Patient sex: M
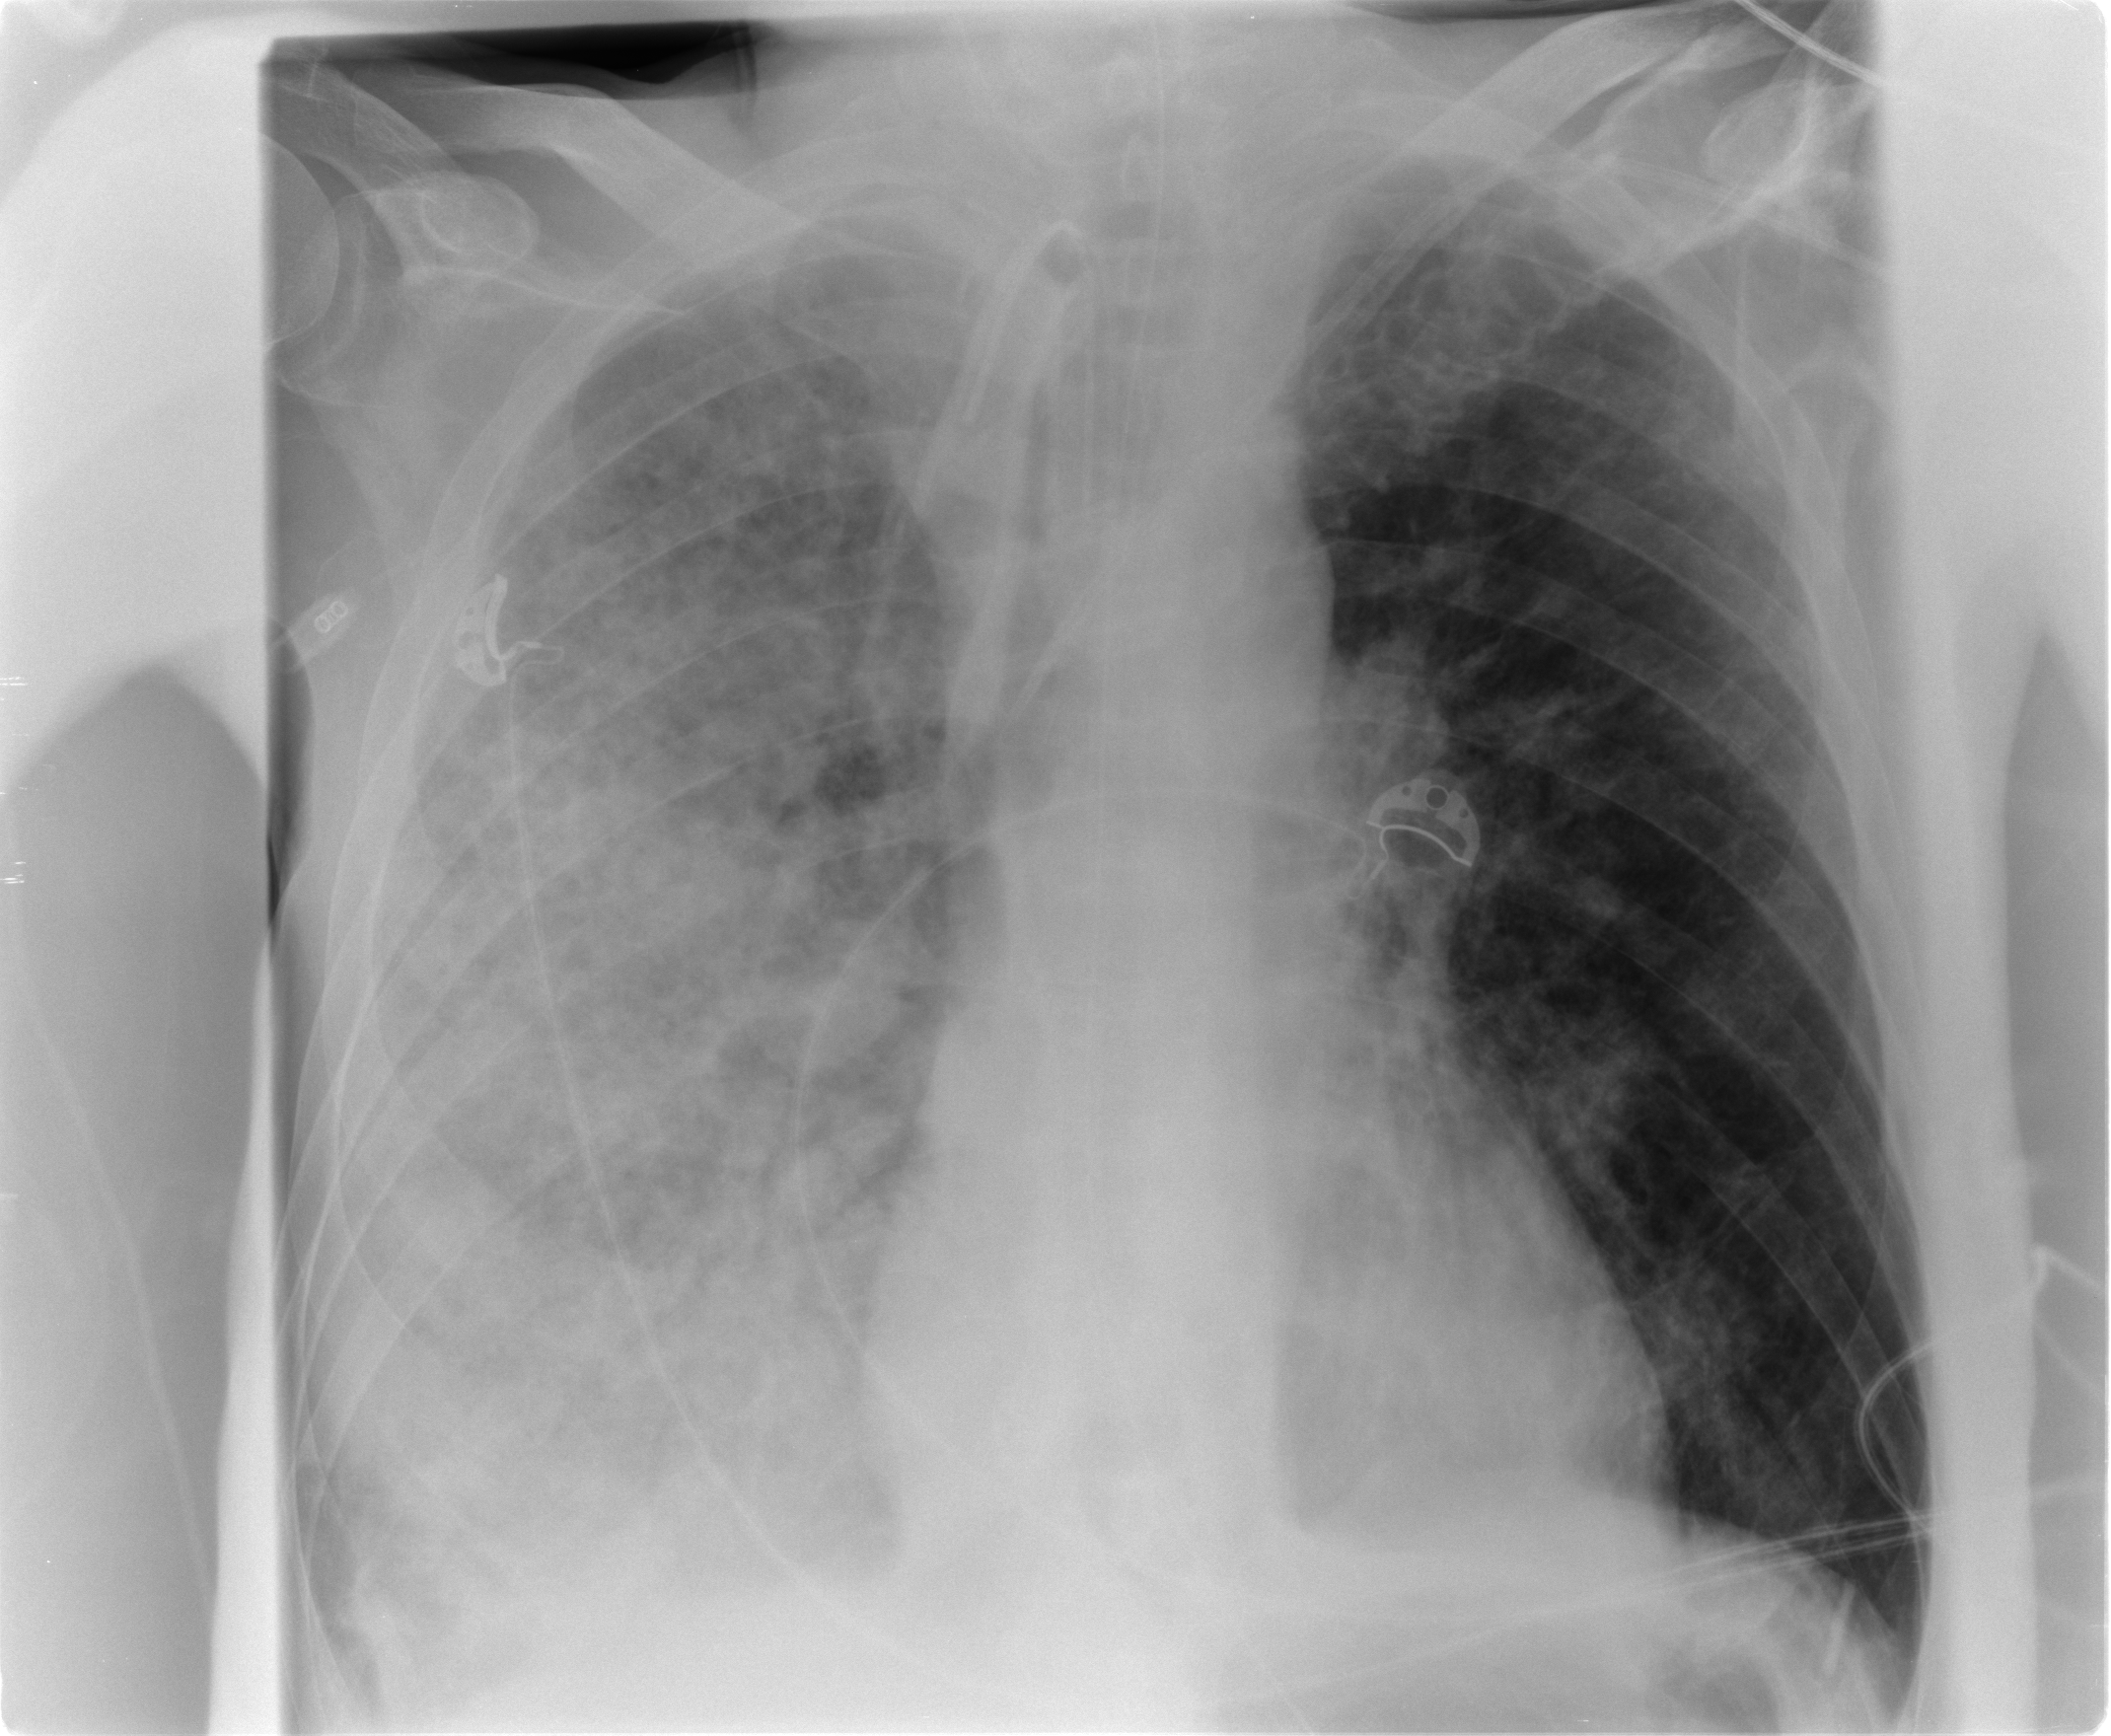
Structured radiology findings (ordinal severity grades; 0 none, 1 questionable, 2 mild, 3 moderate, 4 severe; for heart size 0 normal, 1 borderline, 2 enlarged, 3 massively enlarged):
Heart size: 0
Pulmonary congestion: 0
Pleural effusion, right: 2
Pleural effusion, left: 0
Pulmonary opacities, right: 4
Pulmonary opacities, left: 2
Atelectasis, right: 3
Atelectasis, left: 2